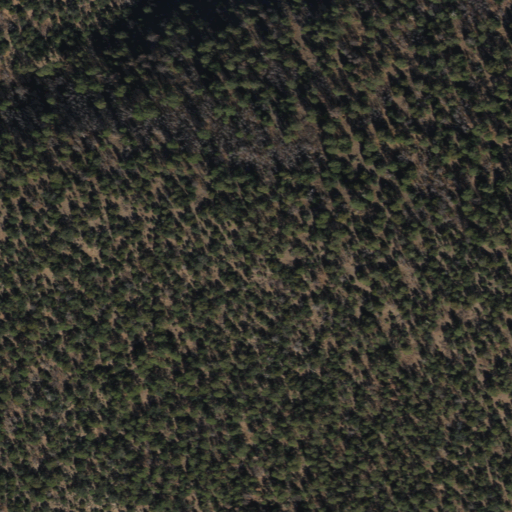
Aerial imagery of mountain in Arizona named Bear Mountain containing only evergreen forest